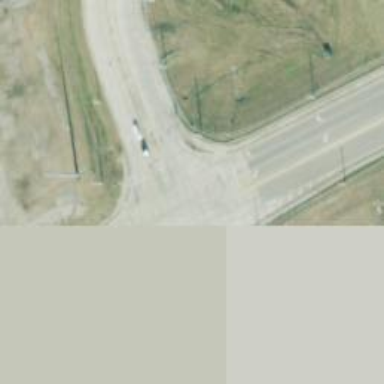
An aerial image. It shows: Secondary link road.